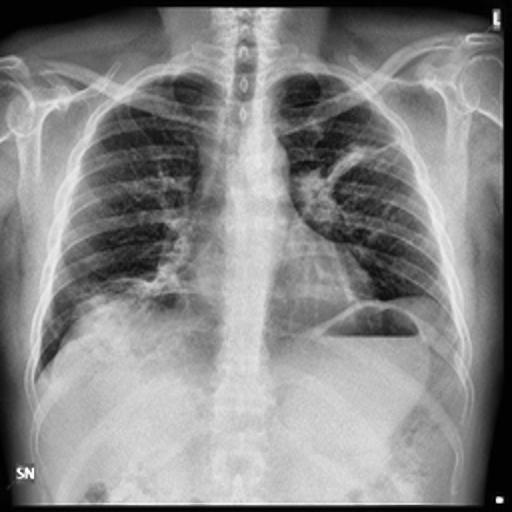
Finding: TUBERCULOSIS